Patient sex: M
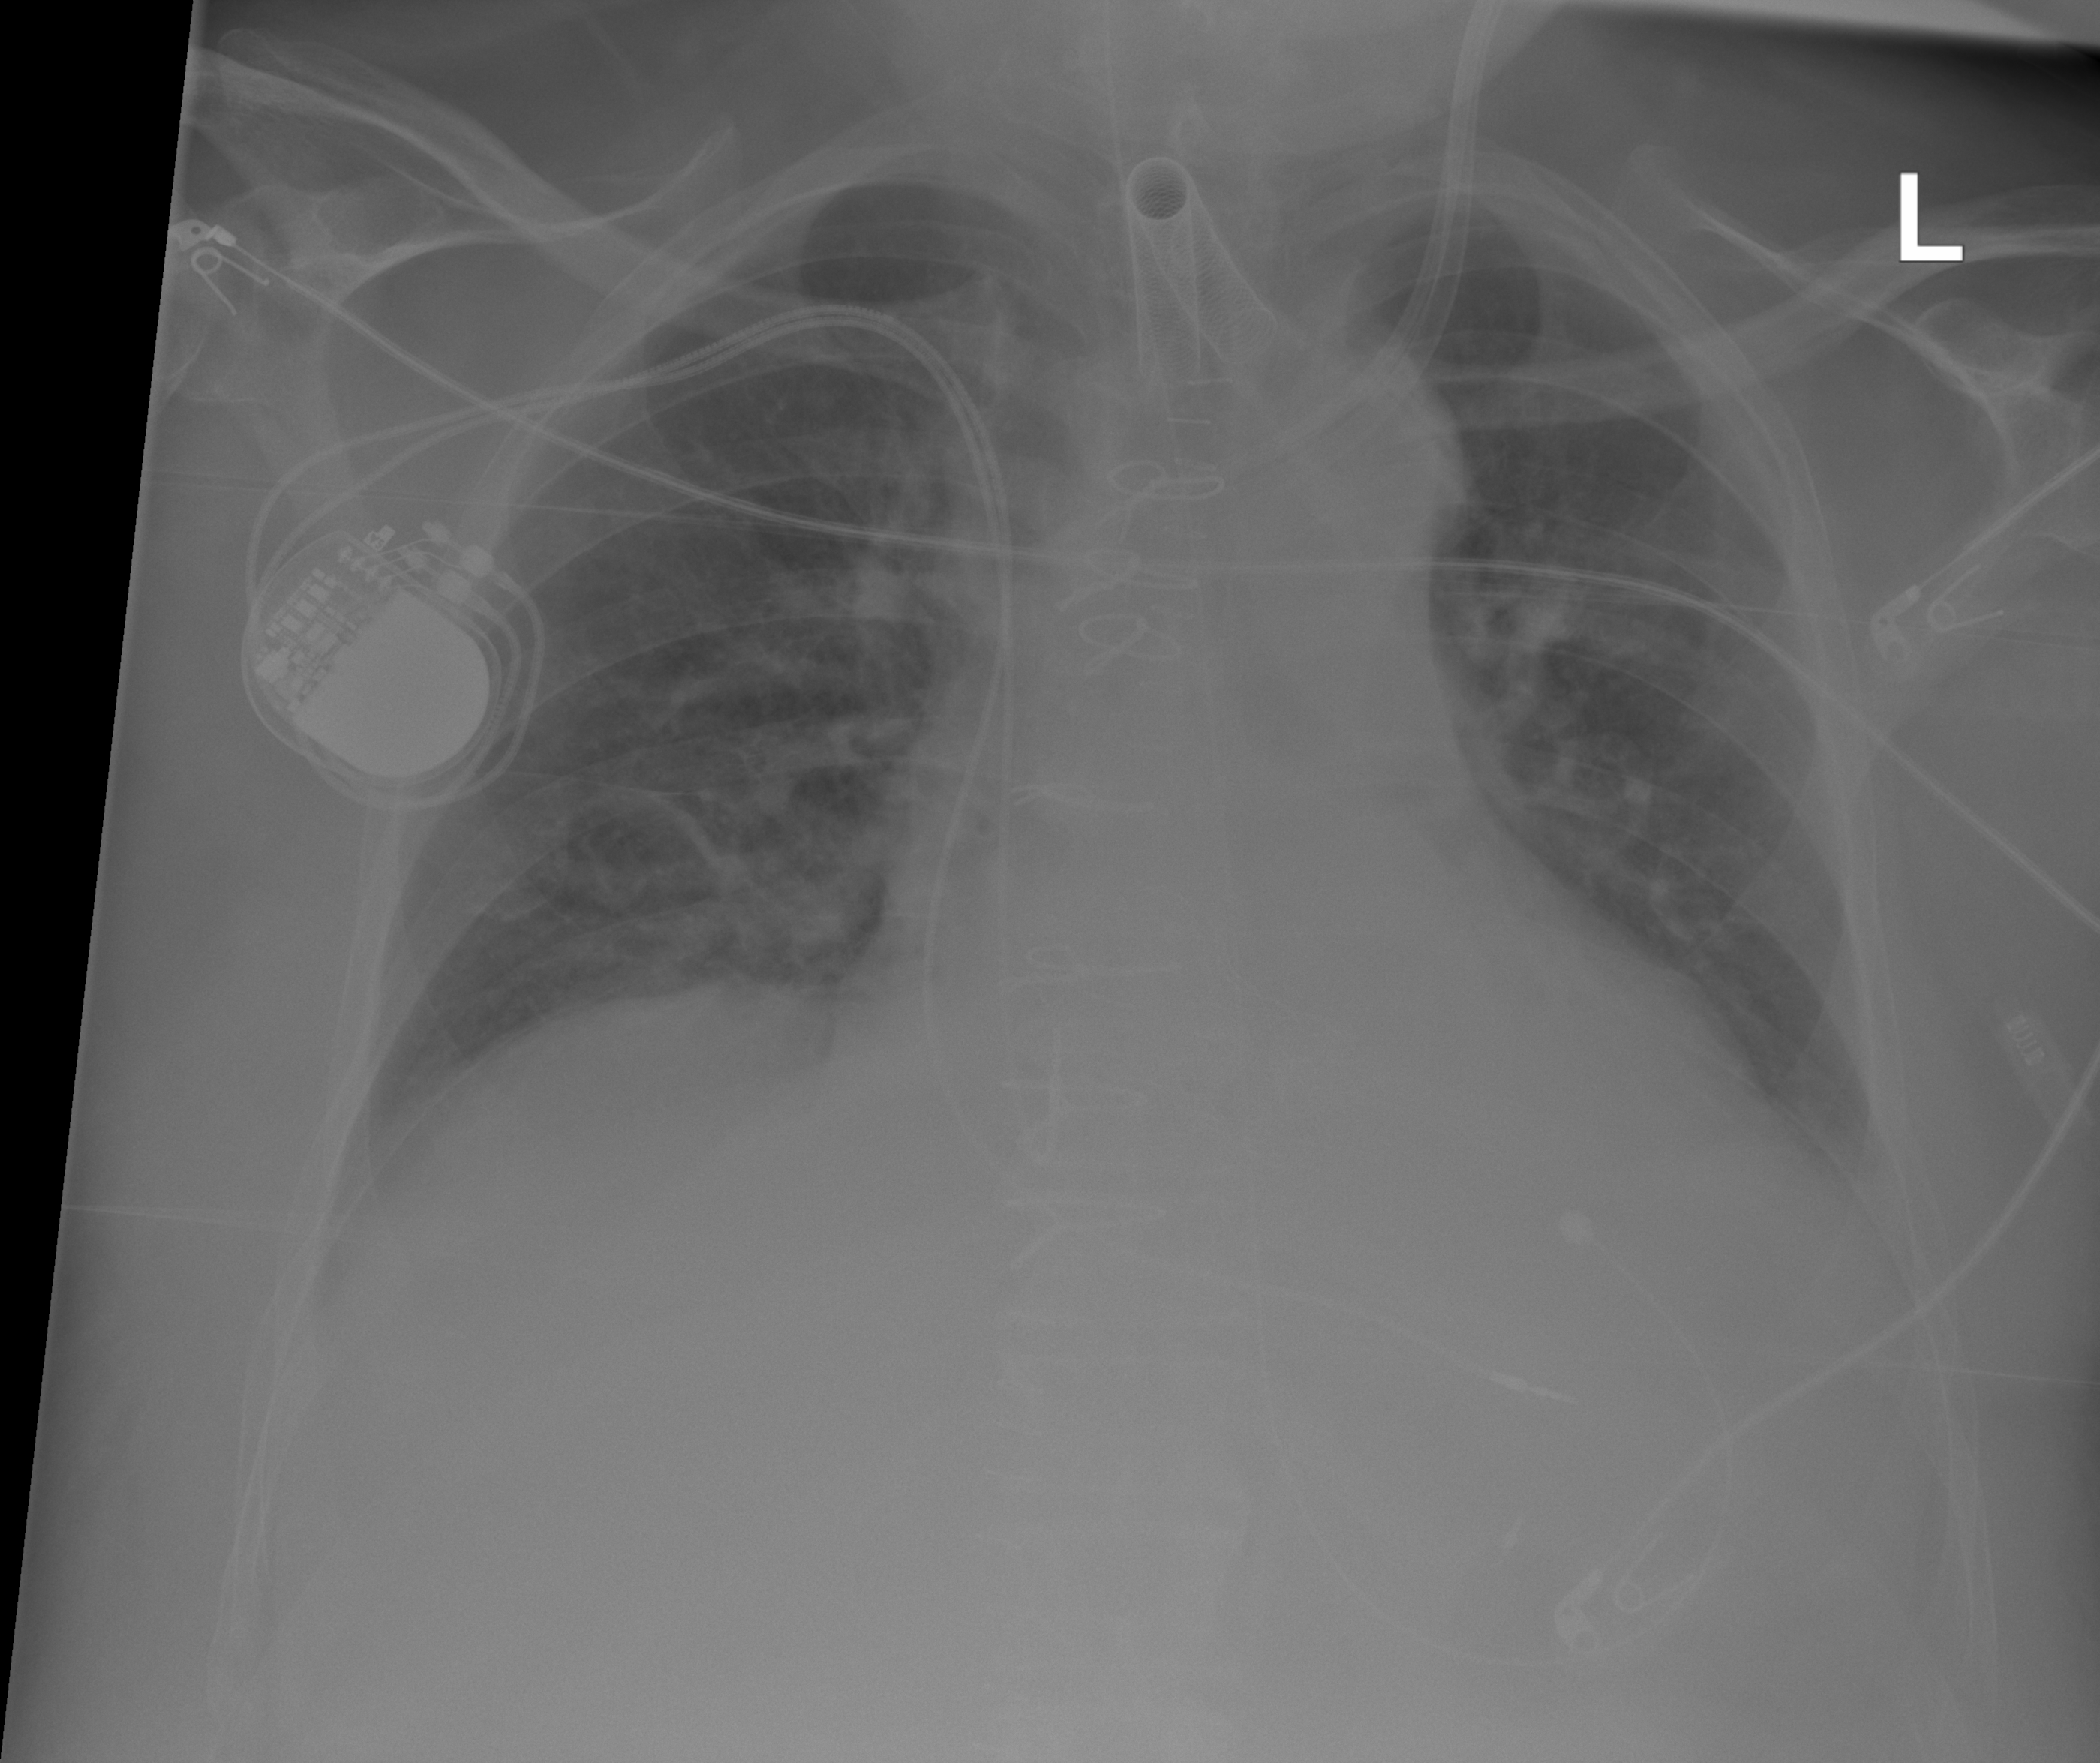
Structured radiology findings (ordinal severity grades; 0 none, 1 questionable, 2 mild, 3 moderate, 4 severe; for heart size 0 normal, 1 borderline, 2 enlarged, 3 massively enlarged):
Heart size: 2
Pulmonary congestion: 2
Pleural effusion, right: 0
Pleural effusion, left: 0
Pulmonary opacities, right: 3
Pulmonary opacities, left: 0
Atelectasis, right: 2
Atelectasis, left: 2